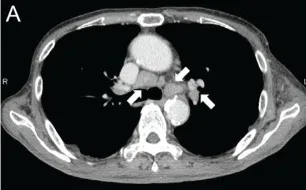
Computed tomography images. Multiple lymphadenopathies are observed in the hilar and mediastinal lymph nodes.
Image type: radiology (ct)